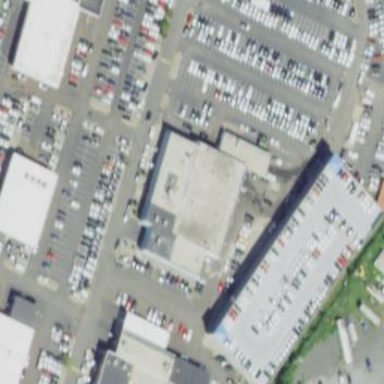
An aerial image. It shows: Commercial building housing car repair shop.